Field crop: maize
Growth stage: 1
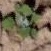
Species: chenopodium